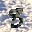
Label: 8